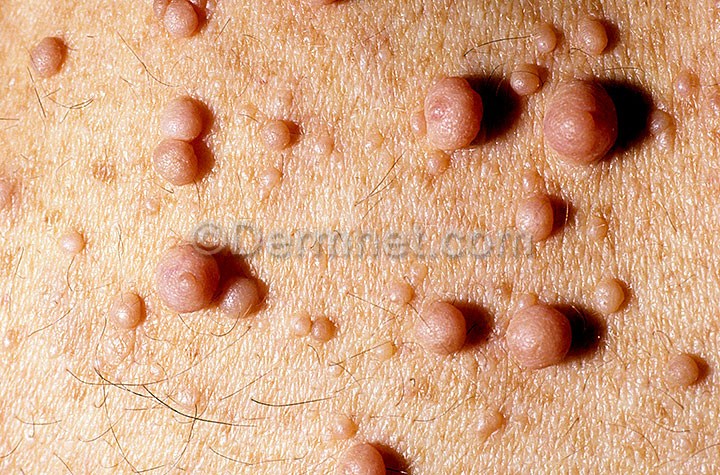
Disease: Systemic Disease